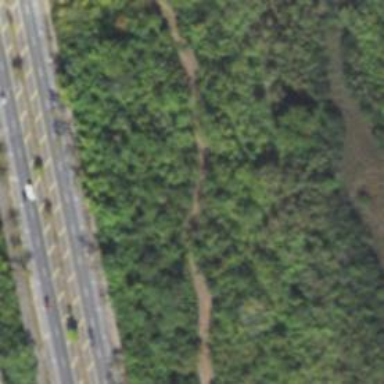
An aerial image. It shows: Path created through cutline.